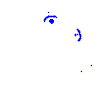
Particle: pion